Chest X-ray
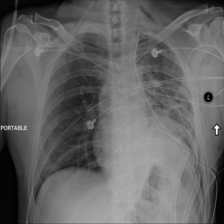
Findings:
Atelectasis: positive
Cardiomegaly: negative
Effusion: negative
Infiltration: negative
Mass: negative
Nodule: negative
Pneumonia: negative
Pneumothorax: positive
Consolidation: negative
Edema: negative
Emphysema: negative
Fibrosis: negative
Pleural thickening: negative
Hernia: negative